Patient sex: M
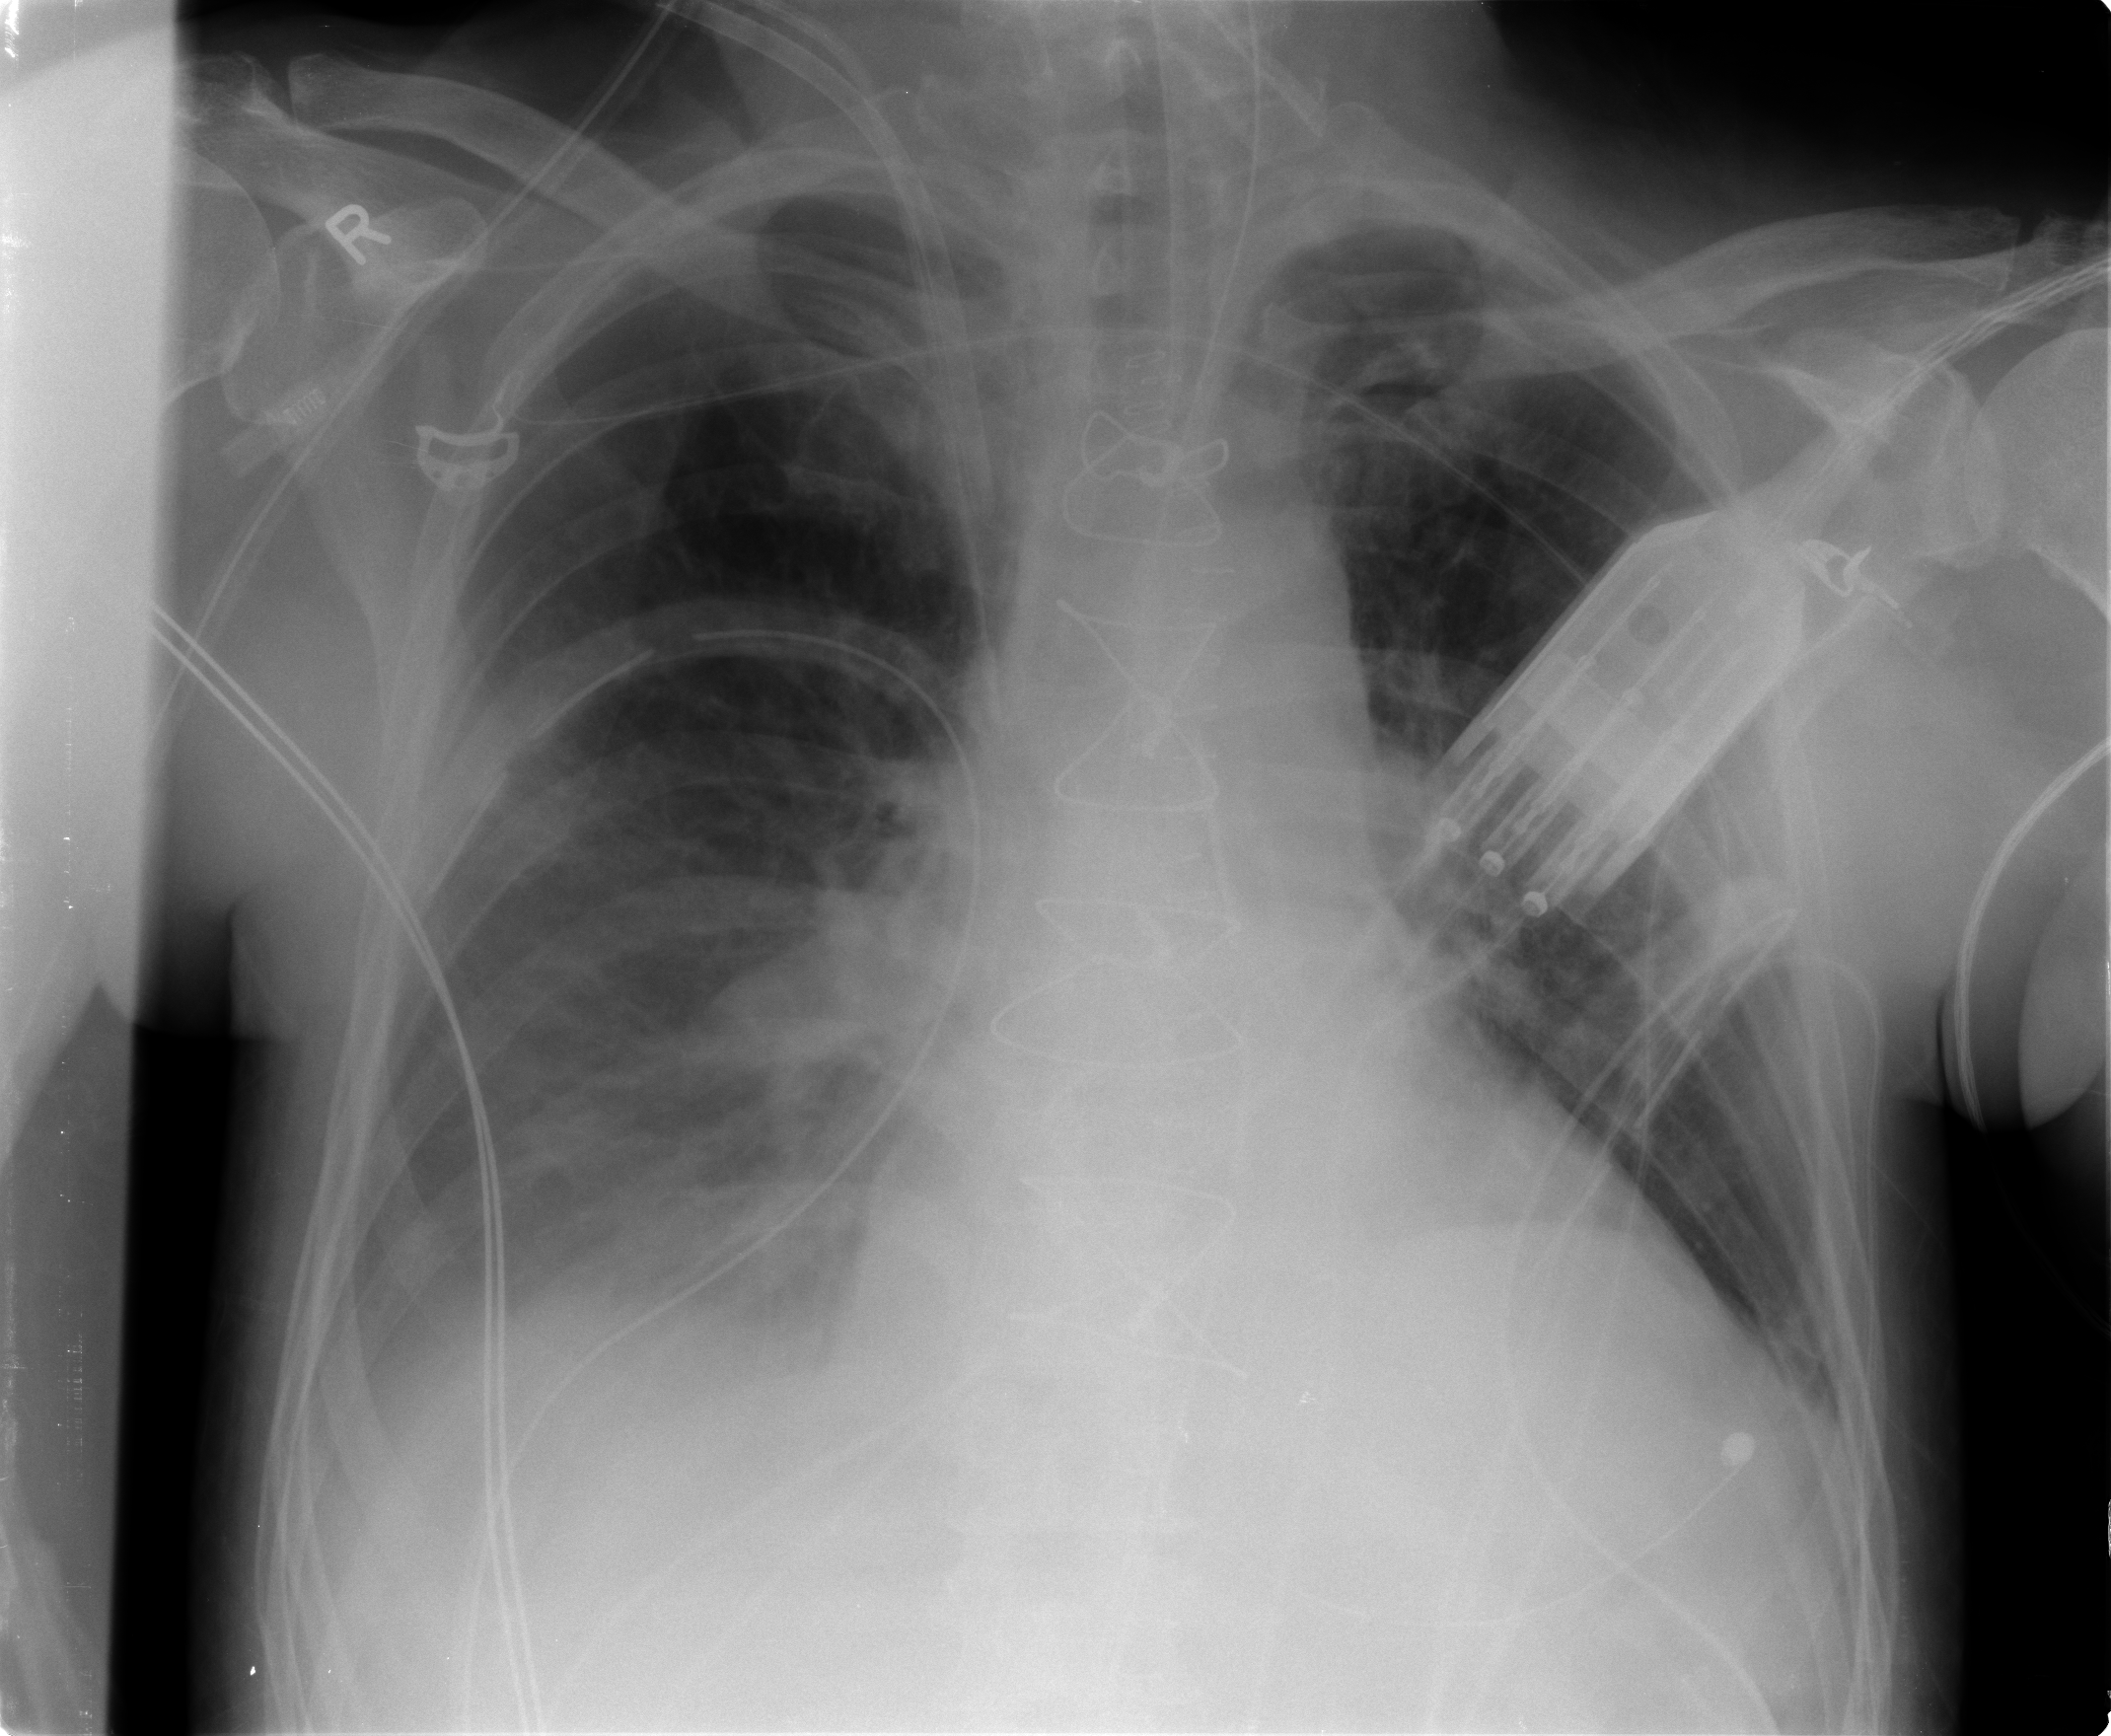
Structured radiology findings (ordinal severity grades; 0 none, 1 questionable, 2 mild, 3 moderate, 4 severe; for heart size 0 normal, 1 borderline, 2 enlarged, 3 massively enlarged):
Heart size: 0
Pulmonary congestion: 2
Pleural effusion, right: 2
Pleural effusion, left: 0
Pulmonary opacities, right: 0
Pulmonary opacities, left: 0
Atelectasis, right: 2
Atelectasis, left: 2